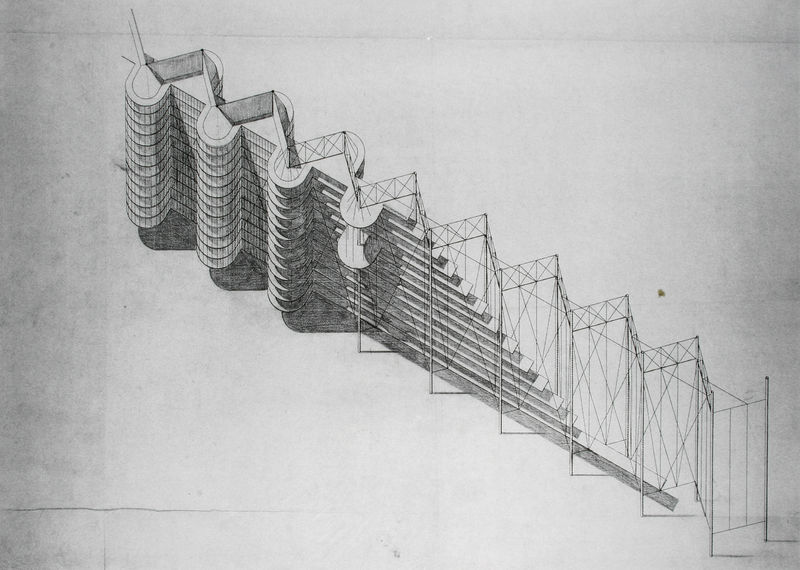
Titel: Hängehäuser, Entwurfsvariante, Isometrie
Künstler: Bodo Rasch
Schlagwörter: schatten, weiß, grau, licht, schwarz, skizze, zeichnung, gebäude, architektur, gitter, grafik, graphik, streifen, gestell, striche, eisen, gerüst, türme, schwarzweiß, entwurf, diagonal, risalit, konstruktion, etagen, geschosse, plan, gewebe, vorlage, stockwerke, bau, parallelen, aufriss